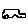
Label: car